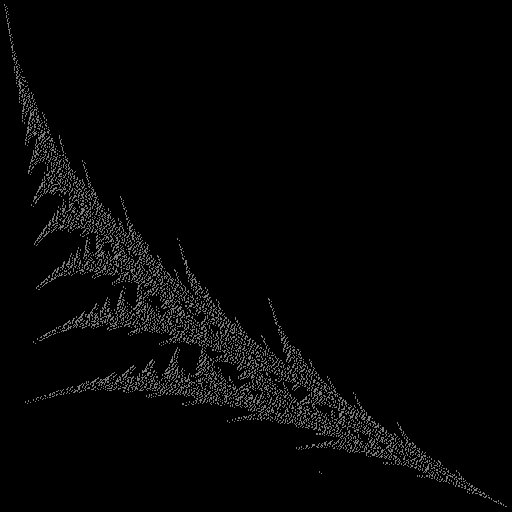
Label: umbrellafern